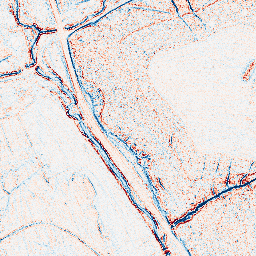
Category: edge_preserving
Decomposition family: anisotropic_diffusion
Decomposition parameters: iterations: 5
kappa: 10
gamma: 0.05
Upsampling method: sinc_blackman
Upsampling parameters: scale: 2
kernel_size: 8
Upsampling scale: 2